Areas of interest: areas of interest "Basketball Arena"
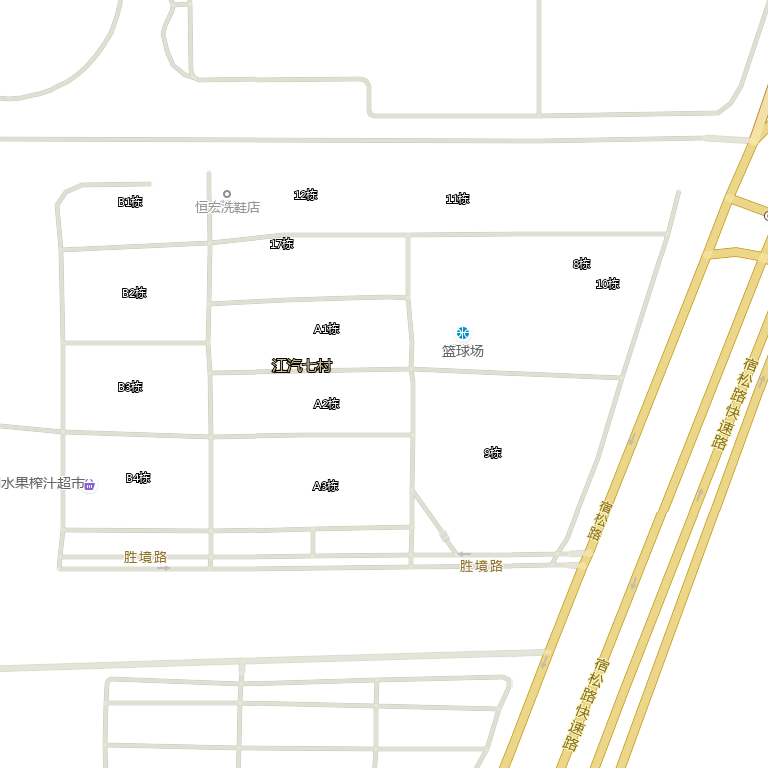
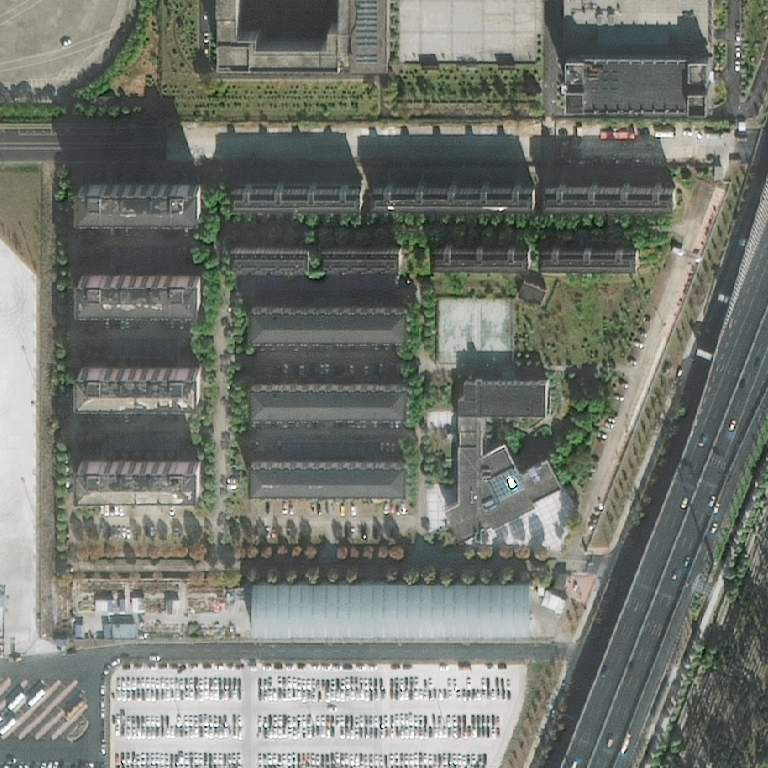